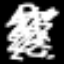
Label: squiggle